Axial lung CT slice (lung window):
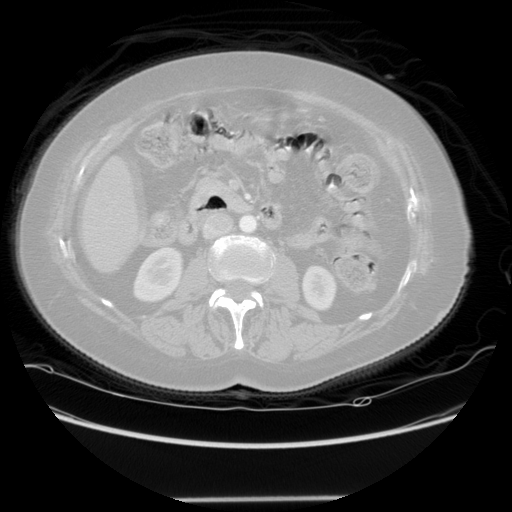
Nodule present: no